Question: I have  the attached chart output.
How can I put the name of the axis exactly on the axis instead of positioning it between the axis (ie: N, E, S, W).
The JS code is given below:
'''
window.chart = new Highcharts.Chart({
chart: {
renderTo: 'container2',
polar: true,
type: 'column'
},
title: {
text: '24-Hours Wind Speed and Direction Chart'
},
pane: {
startAngle: 0,
endAngle: 360,
size: '85%'
},
legend: {
reversed: true,
enabled: false,
align: 'right',
verticalAlign: 'top',
y: 100,
layout: 'vertical'
},
xAxis: {
type: "",
categories: sorted_names,
labels: {
formatter: function () {
return this.value + 'deg';
}
}
},
yAxis: {
min: 0,
endOnTick: true,
showLastLabel: false
},
plotOptions: {
series: {
// pointStart: 0,
// pointInterval: 90
// pointPlacement: 'between'
},
column: {
pointPadding: 0,
groupPadding: 0
}
},
series: series
});
'''
Is there anyone who can help me to fix this. Thanks in advance.
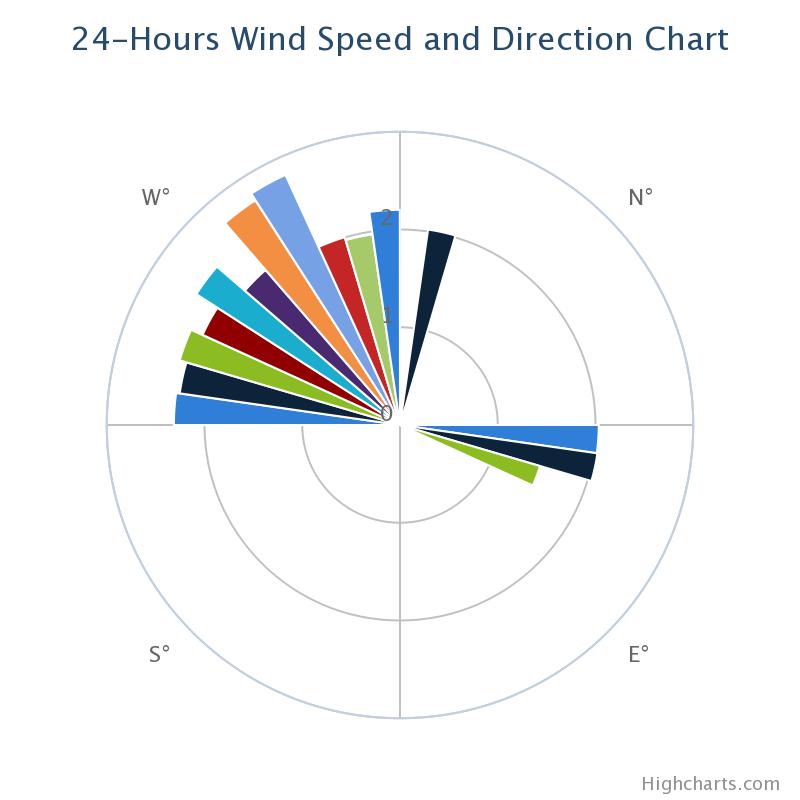
Answer: I believe you are looking for a combination of the <URL> option.
'''
xAxis: {
tickmarkPlacement: 'on', // add this!
type: "",
categories: sorted_names,
labels: {
formatter: function () {
return this.value + 'deg';
}
}
},
'''
And in the plot options:
'''
plotOptions: {
series: {
pointPlacement: 'on' // add this !
},
column: {
pointPadding: 0,
groupPadding: 0
}
},
'''
Here's a <URL>.